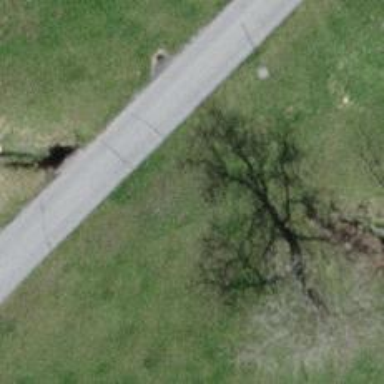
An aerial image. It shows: Culvert tunnel.